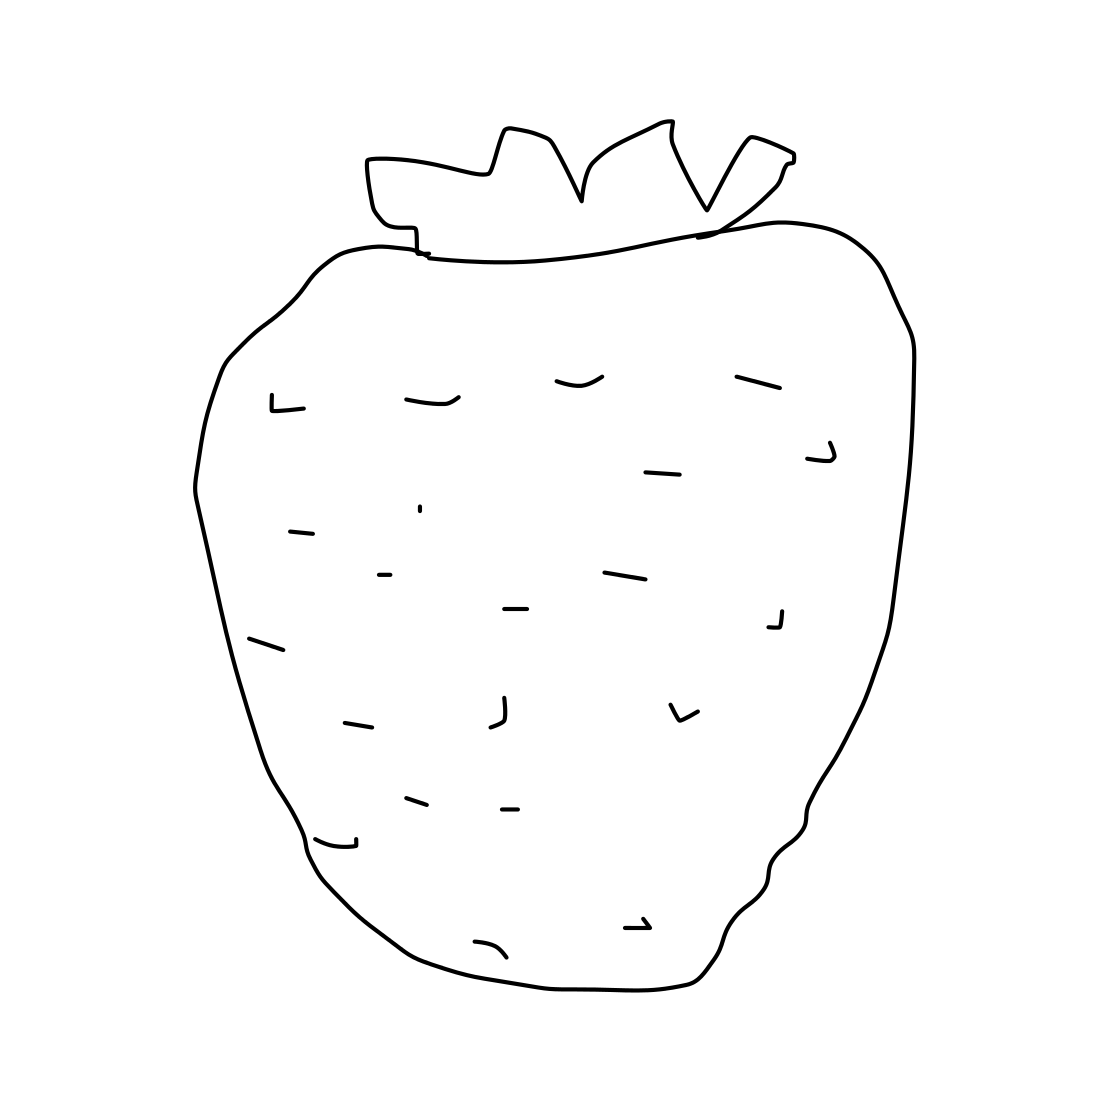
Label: strawberry